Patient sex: F
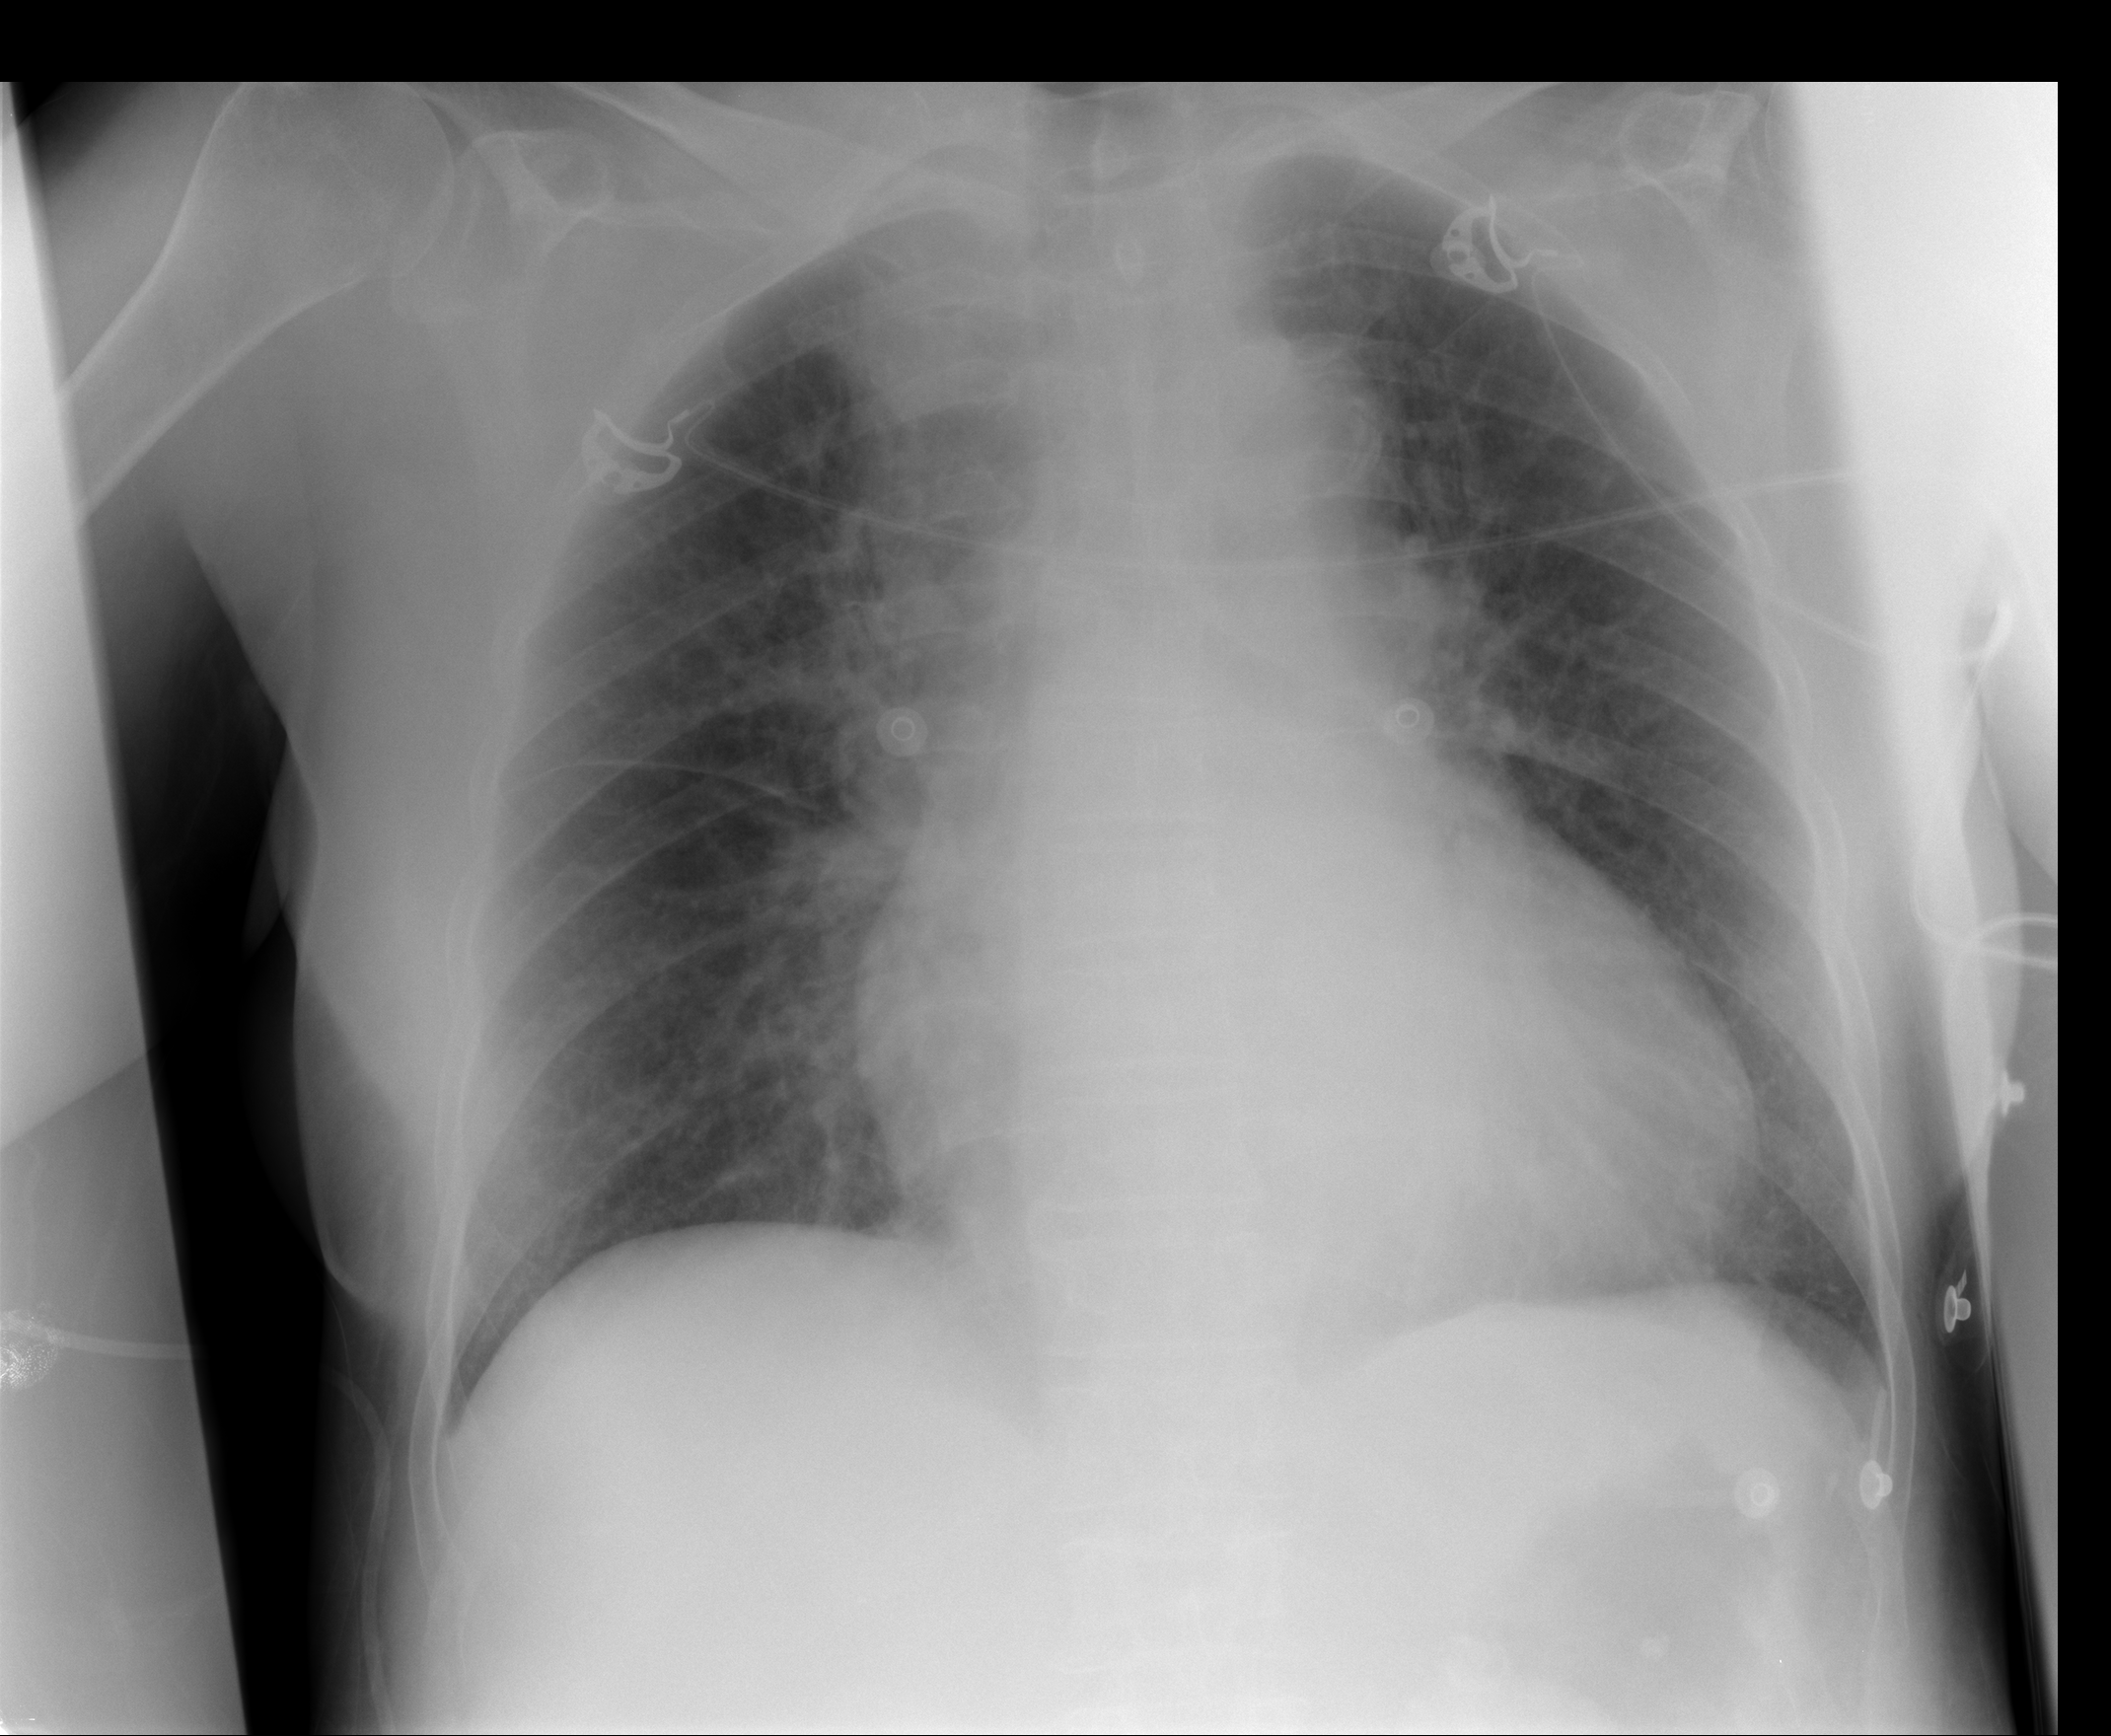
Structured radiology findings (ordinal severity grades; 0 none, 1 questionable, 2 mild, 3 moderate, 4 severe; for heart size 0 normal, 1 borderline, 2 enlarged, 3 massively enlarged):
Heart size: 2
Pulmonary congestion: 3
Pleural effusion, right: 0
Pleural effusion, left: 0
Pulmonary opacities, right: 0
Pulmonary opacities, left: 0
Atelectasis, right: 0
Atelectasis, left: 0